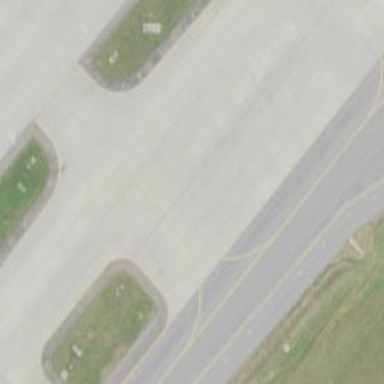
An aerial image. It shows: View of taxiway at the airport.